Platform: macOS
Application: Arc Browser
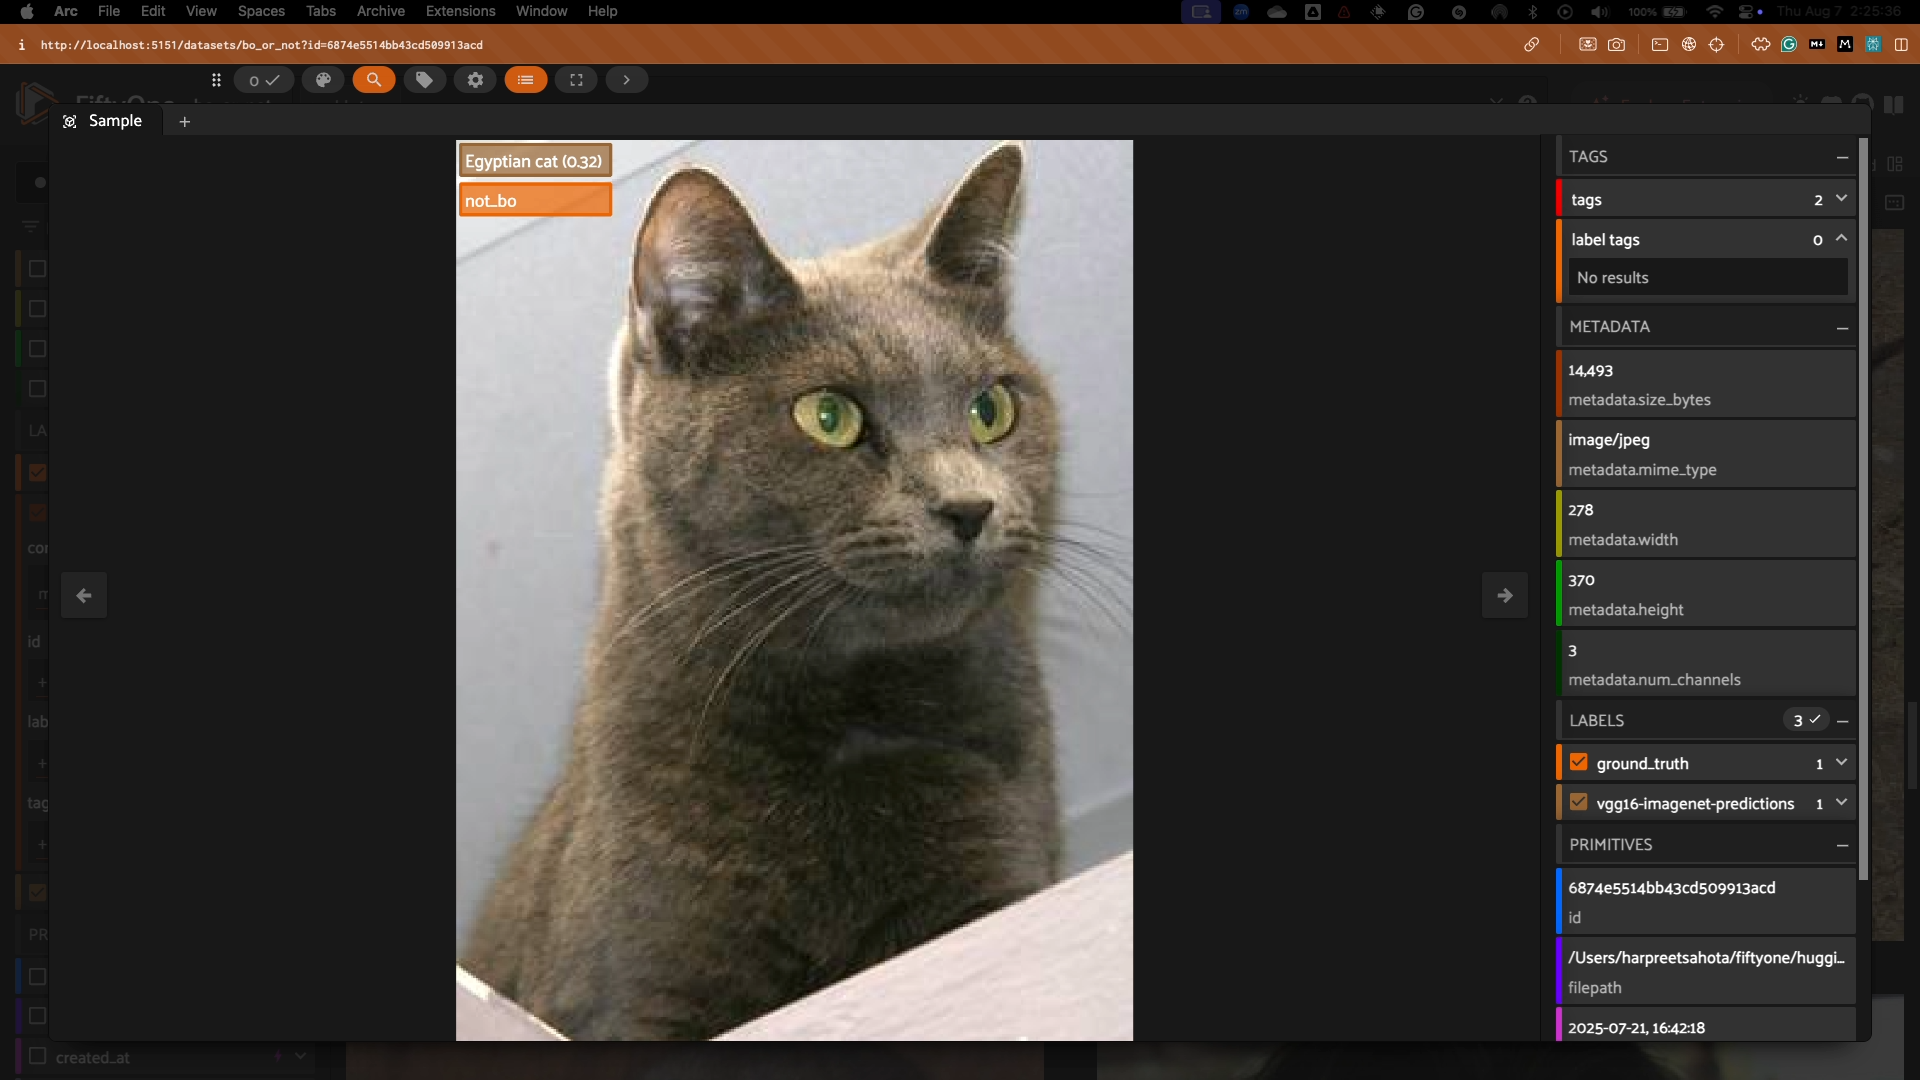
task_description: Open color settings menu
action_type: click
element_info: Icon
steps_since_start: 1